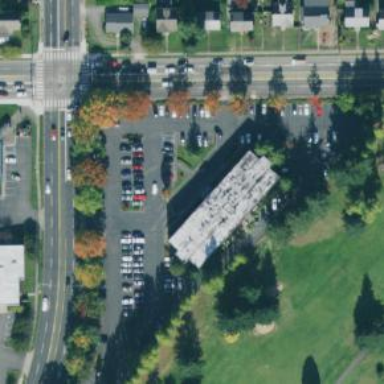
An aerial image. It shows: Clinic building offering healthcare services.